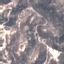
Land use / land cover class: HerbaceousVegetation